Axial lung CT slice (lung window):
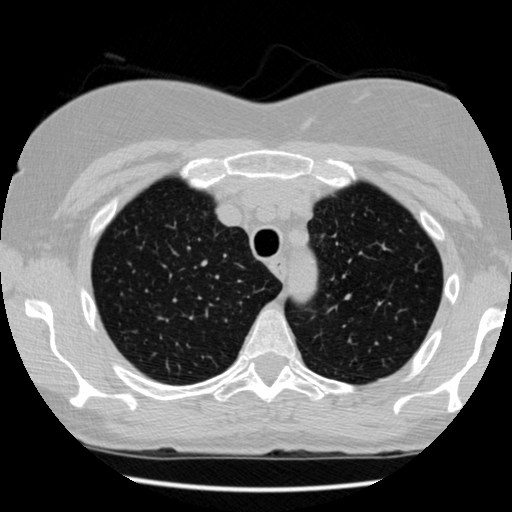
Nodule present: no